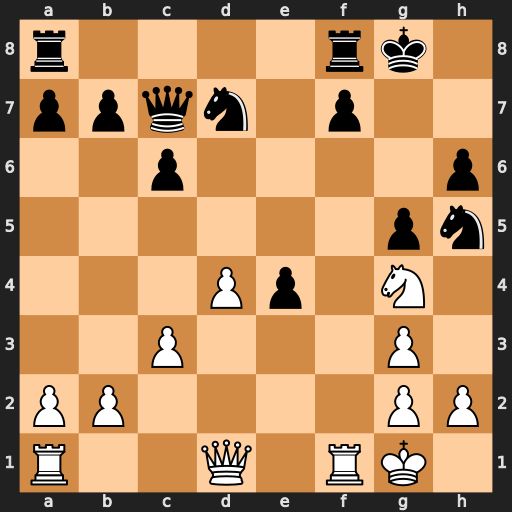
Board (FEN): r4rk1/ppqn1p2/2p4p/6pn/3Pp1N1/2P3P1/PP4PP/R2Q1RK1
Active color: w
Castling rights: -
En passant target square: -
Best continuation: Nxh6+ Kg7 Qxh5